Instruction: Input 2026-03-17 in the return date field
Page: home
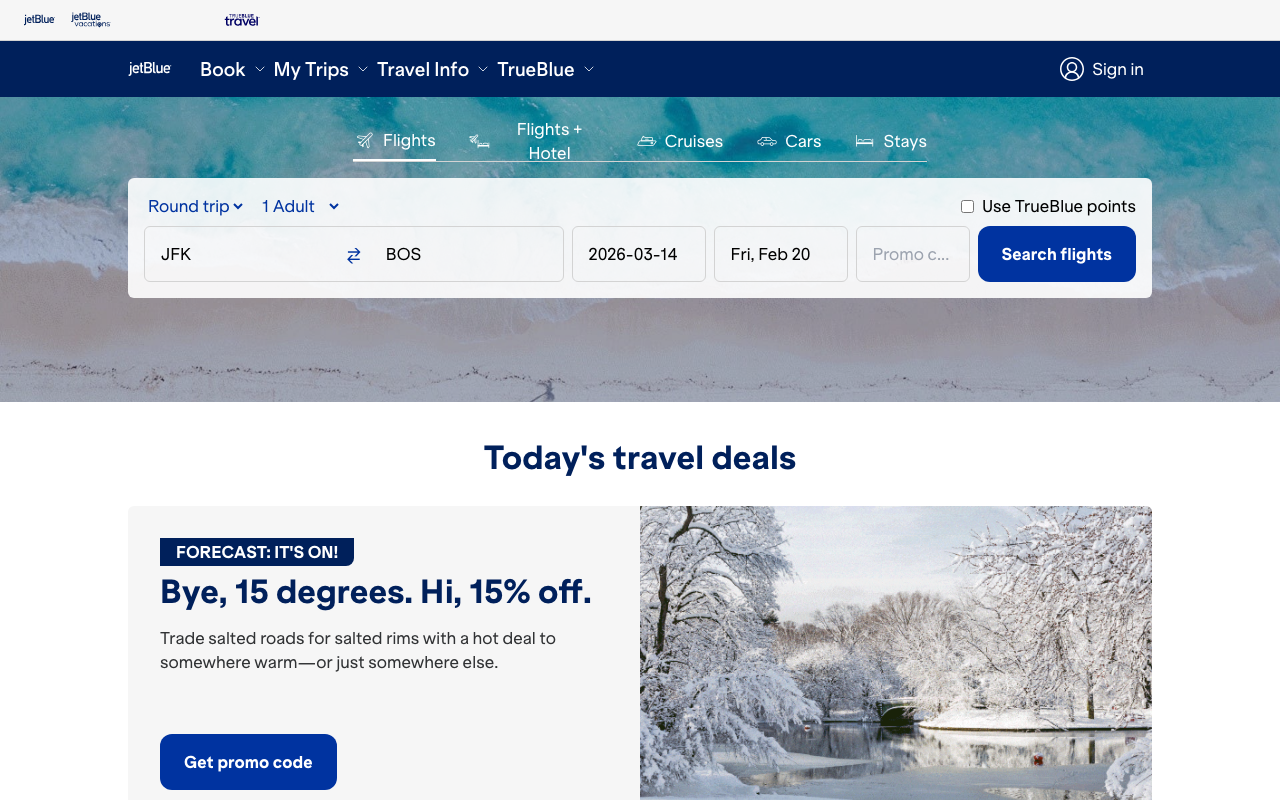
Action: type